Field crop: maize
Growth stage: 2
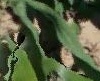
Species: maize